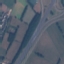
Land use / land cover class: Highway